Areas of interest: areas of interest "Driving School"
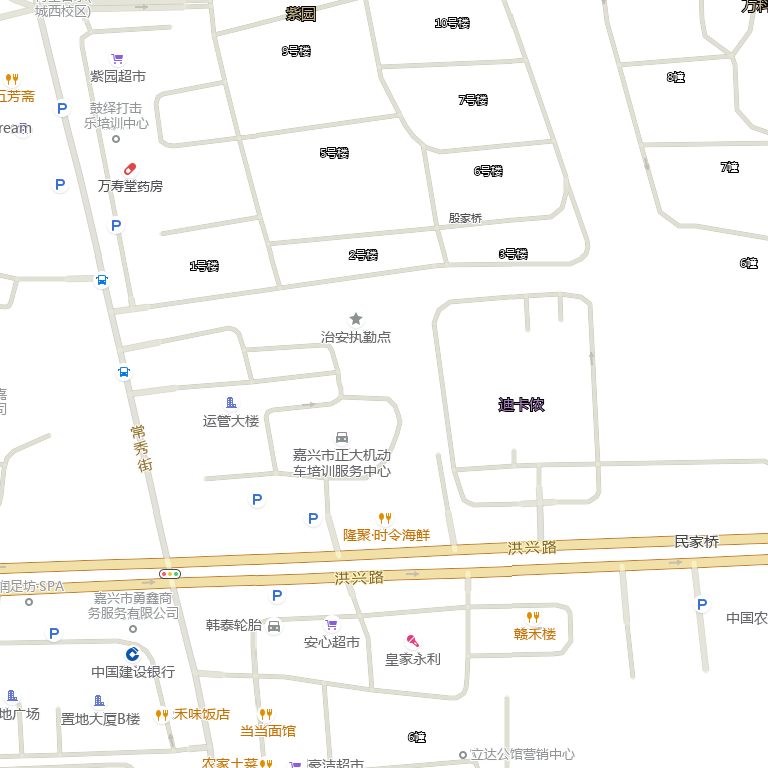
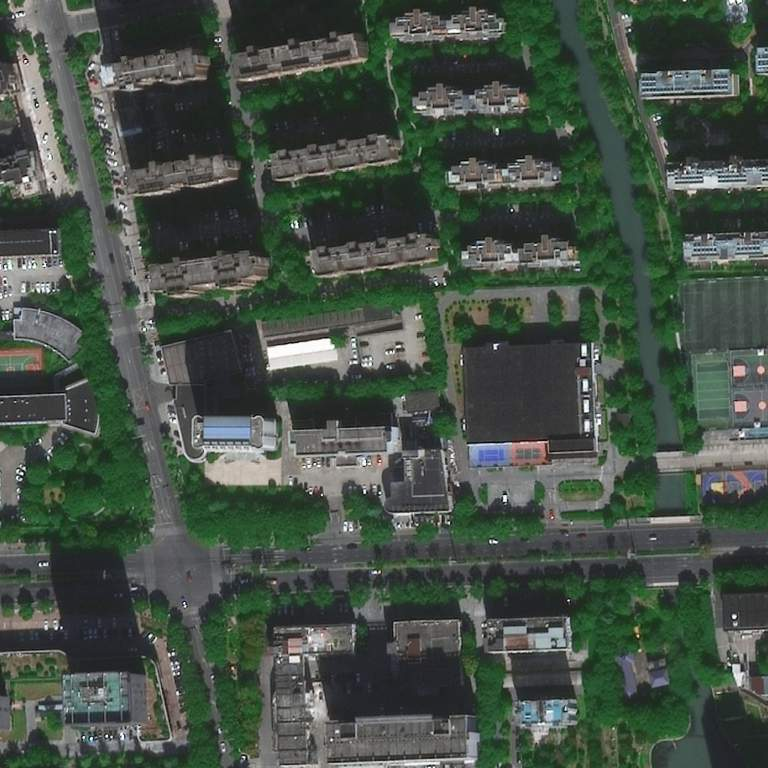